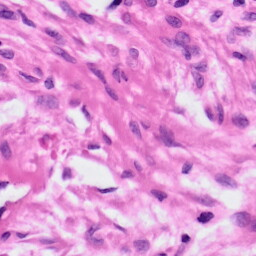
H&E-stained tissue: Ovarian